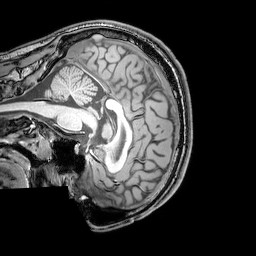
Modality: T1w
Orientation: sagittal
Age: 23
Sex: male
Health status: healthy
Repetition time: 0.081 s
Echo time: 0.037 s